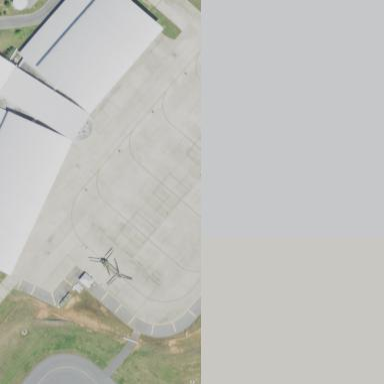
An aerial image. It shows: Apron at the airport.